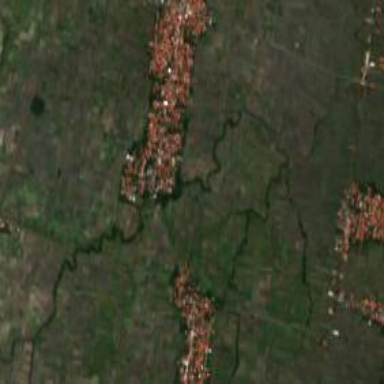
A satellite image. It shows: Village area.